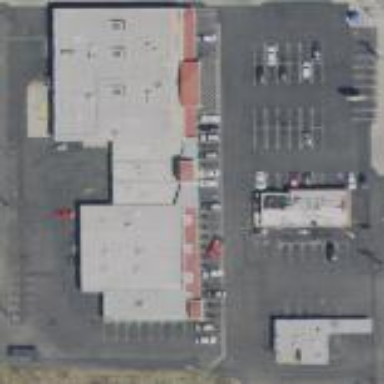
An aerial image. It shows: Retail area.